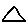
Label: triangle